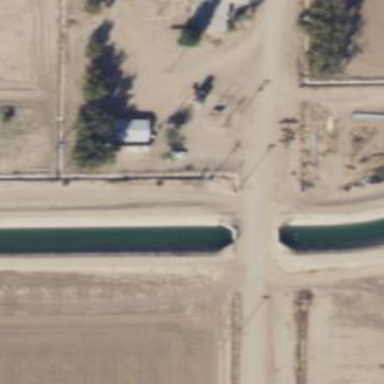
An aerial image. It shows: Culvert tunnel for irrigation canal.